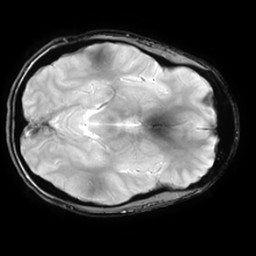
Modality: T2starw
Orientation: axial
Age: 22
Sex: male
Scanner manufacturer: ge
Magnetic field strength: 3 T
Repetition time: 0.65 s
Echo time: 0.02 s